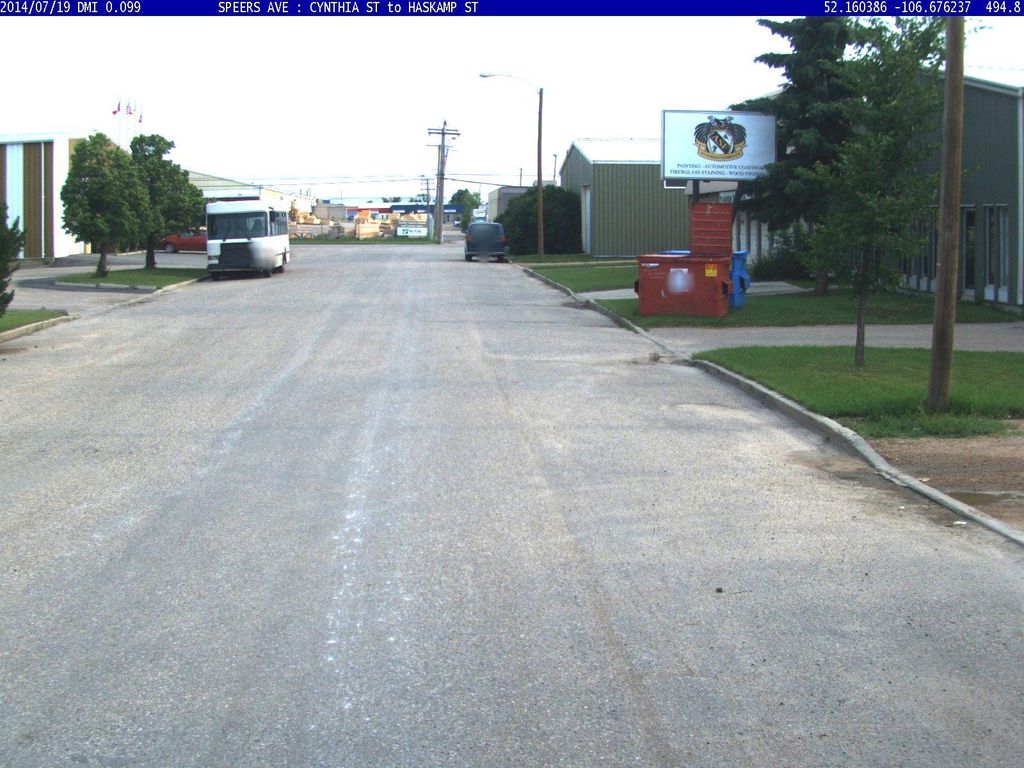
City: saskatoon